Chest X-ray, PA view. Patient: 59 years old, sex M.
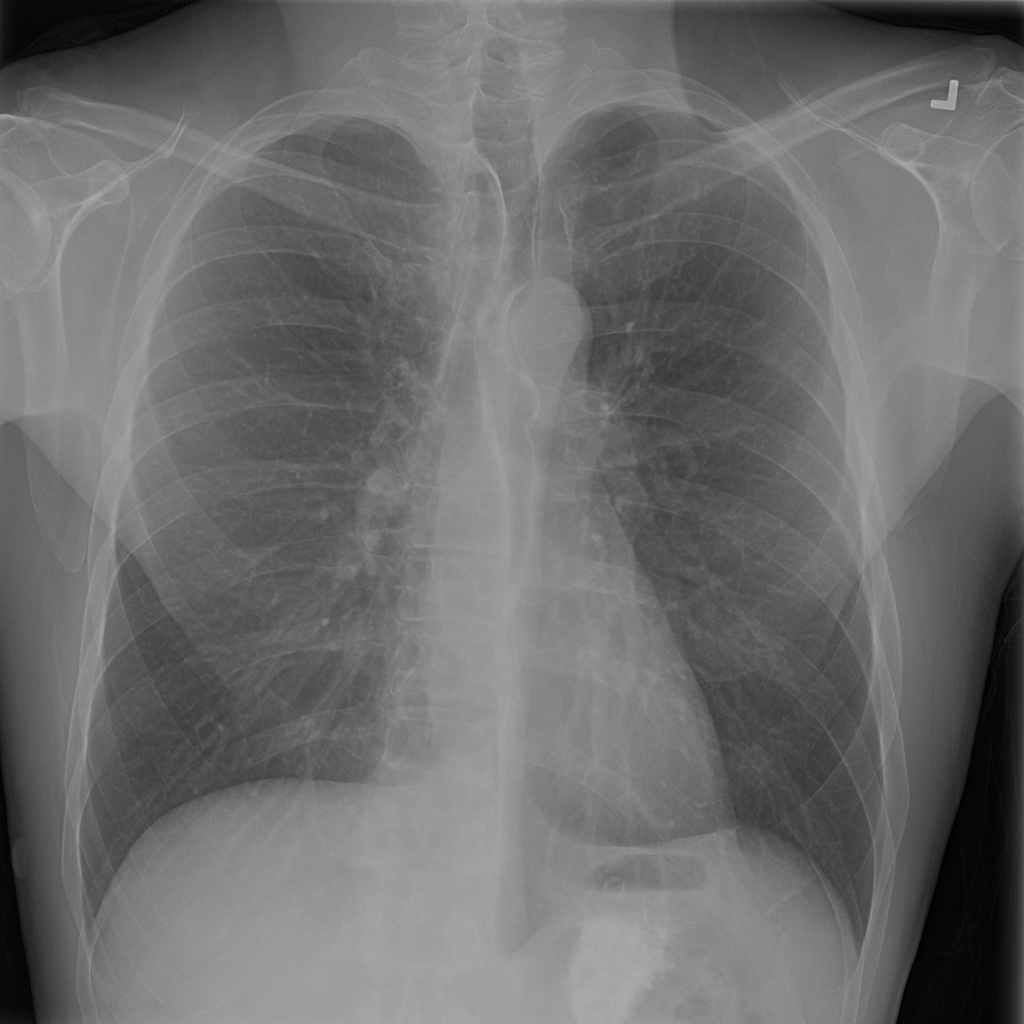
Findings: No Finding